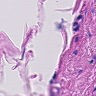
Metastatic tissue present: no